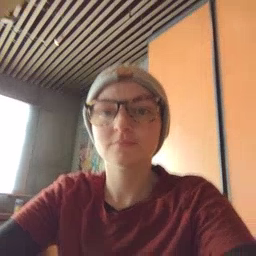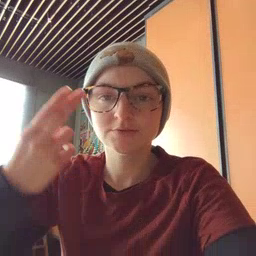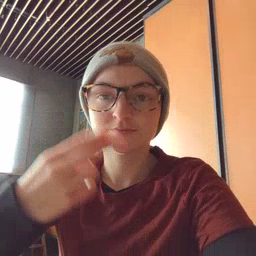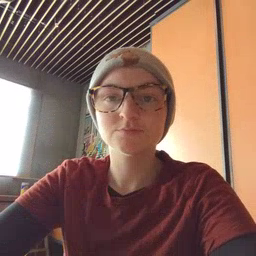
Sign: high